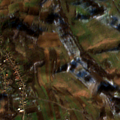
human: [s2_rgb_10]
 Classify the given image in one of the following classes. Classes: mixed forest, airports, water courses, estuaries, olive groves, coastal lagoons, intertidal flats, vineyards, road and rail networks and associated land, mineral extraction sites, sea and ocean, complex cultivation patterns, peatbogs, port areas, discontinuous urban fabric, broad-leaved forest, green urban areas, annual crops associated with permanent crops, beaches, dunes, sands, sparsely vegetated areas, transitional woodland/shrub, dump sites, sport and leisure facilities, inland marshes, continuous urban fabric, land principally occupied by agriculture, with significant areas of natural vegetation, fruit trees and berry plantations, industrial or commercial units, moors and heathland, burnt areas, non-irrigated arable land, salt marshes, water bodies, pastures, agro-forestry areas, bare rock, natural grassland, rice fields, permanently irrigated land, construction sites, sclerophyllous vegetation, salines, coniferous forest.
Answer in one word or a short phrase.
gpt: non-irrigated arable land, complex cultivation patterns, land principally occupied by agriculture, with significant areas of natural vegetation